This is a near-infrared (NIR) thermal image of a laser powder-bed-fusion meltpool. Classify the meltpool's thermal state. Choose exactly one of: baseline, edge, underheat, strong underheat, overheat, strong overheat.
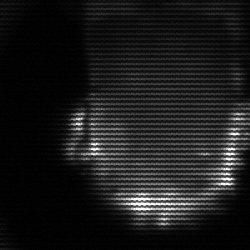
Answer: baseline